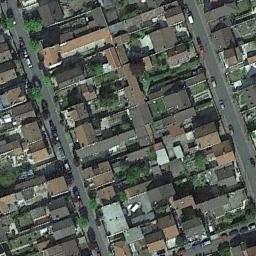
Label: residential